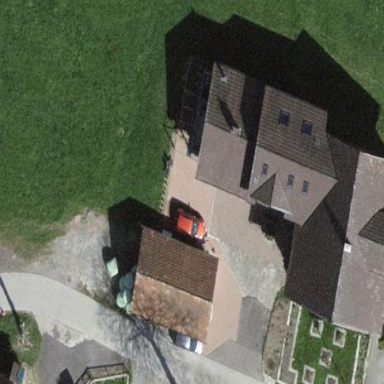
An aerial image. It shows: Simple house.